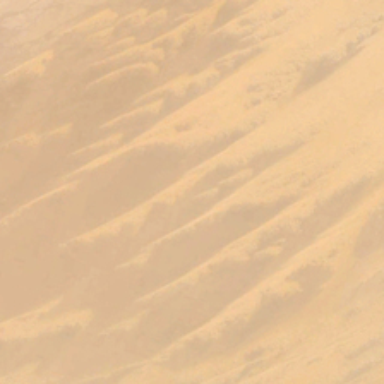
Some parallel ripples are in a piece of yellow desert .